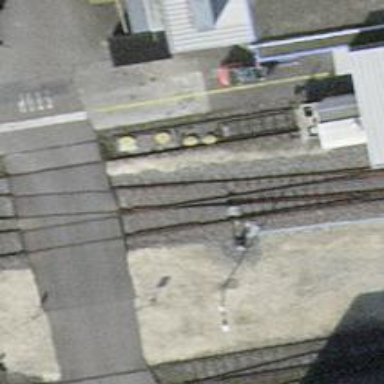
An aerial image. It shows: Single-track railway spur.